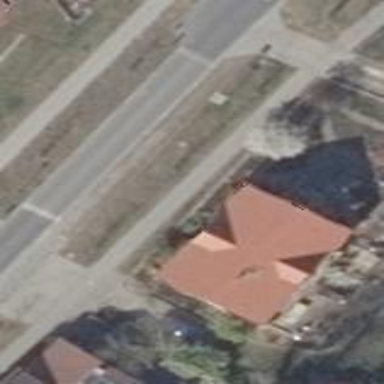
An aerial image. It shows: Detached building with gabled roof.